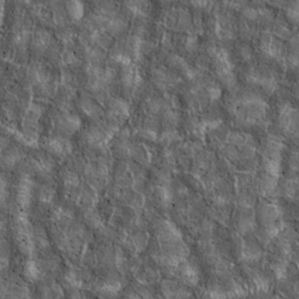
Label: non_frost